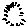
Label: sun